Question: I have a ListView in the Quiz Management web-based application that I am developing and I am binding it to the Answers table in the Database. Now, I want to add a column with a CheckBox control that will be bound to (isCorrect) column in the QuizContent table in the database. I don't know how to do that, so could you please help me in this?
FYI, I have the following database design:
'''
QuizContent Table: ID, QuizID, QuestionID, AnswerID, isCorrect
Quiz Table: QuizID, Title, Description
Question Table: QuestionID, Question, QuestionOrder, AnswerExplanation
Answers Table: AnswerID, Answer
'''
My ASP.NET code:
'''
<div align="center">
<asp:ListView ID="ListView3" runat="server" DataSourceID="SqlDataSource3"
DataKeyNames="AnswerID" InsertItemPosition="LastItem">
<EditItemTemplate>
<tr style="">
<td>
<asp:ImageButton ID="UpdateButton" ImageUrl="Images/icons/update24.png" ToolTip="Update" runat="server" CommandName="Update" />
<asp:ImageButton ID="CancelButton" ImageUrl="Images/icons/cancel324.png" ToolTip="Cancel" runat="server" CommandName="Cancel" />
</td>
<td>
<asp:TextBox ID="AnswerTextBox" runat="server"
Text='<%# Bind("Answer") %>' />
</td>
<td>
<asp:CheckBox ID="CheckBox1" runat="server" AutoPostBack="true"
Text='<%# Bind("isCorrect") %>' />
</td>
</tr>
</EditItemTemplate>
<EmptyDataTemplate>
<table id="Table2" runat="server"
style="">
<tr>
<td>
No data was returned.</td>
</tr>
</table>
</EmptyDataTemplate>
<InsertItemTemplate>
<tr style="">
<td>
<asp:ImageButton ID="InsertButton" ImageUrl="Images/icons/add24.png" ToolTip="Add" runat="server" CommandName="Insert" />
<asp:ImageButton ID="CancelButton" ImageUrl="Images/icons/clear24.png" ToolTip="Cancel" runat="server" CommandName="Cancel" />
</td>
<td>
<asp:TextBox ID="AnswerTextBox" runat="server"
Text='<%# Bind("Answer") %>'/>
</td>
<td>
<asp:CheckBox ID="CheckBox1" runat="server" AutoPostBack="true"
Text='<%# Bind("isCorrect") %>' />
</td>
</tr>
</InsertItemTemplate>
<ItemTemplate>
<tr style="">
<td>
<asp:ImageButton ID="DeleteButton" ImageUrl="Images/icons/delete24.png" ToolTip="Delete" runat="server" CommandName="Delete" />
<asp:ImageButton ID="EditButton" ImageUrl="Images/icons/edit24.png" ToolTip="Edit" runat="server" CommandName="Edit" />
</td>
<td>
<asp:Label ID="AnswerLabel" runat="server" Text='<%# Eval("Answer") %>' />
</td>
<td>
<asp:Label ID="IsCorrectLabel" runat="server" Text='<%# Eval("isCorrect") %>' />
</td>
</tr>
</ItemTemplate>
<LayoutTemplate>
<div ><table id="thetable" width="97%" cellpadding="0px" cellspacing="0px" style="margin:0px 0px 0px 0px; border:2px solid #003366; font-size:13px; font-weight:bold;">
<thead>
<tr style="background-color:#C6D7B5;">
<th style="border-bottom:2px solid #003366; ">...</th>
<th style="border-bottom:2px solid #003366; ">Answer</th>
<th style="border-bottom:2px solid #003366; ">is Correct?</th>
</tr>
</thead>
<tbody><tr id="itemPlaceholder" runat="server"></tr></tbody>
</table></div>
</LayoutTemplate>
<SelectedItemTemplate>
<tr style="">
<td>
<asp:ImageButton ID="DeleteButton" ImageUrl="Images/icons/delete24.png" ToolTip="Delete" runat="server" CommandName="Delete" />
<asp:ImageButton ID="EditButton" ImageUrl="Images/icons/edit24.png" ToolTip="Edit" runat="server" CommandName="Edit" />
</td>
<td>
<asp:Label ID="AnswerLabel" runat="server"
Text='<%# Eval("Answer") %>' />
</td>
<td>
<asp:Label ID="isCorrectLabel" runat="server"
Text='<%# Eval("isCorrect") %>' />
</td>
</tr>
</SelectedItemTemplate>
</asp:ListView>
</div>
<asp:SqlDataSource ID="SqlDataSource3" runat="server"
ConnectionString="<%$ ConnectionStrings:QuizSysDBConnectionString %>"
SelectCommand="SELECT AnswerID, Answer
FROM Answers
WHERE (AnswerID IN
(SELECT DISTINCT AnswerID
FROM QuizContent
WHERE (QuestionID = @QuestionID)))"
DeleteCommand="DELETE FROM [Answers] WHERE [AnswerID] = @AnswerID"
InsertCommand="INSERT INTO [Answers] ([Answer]) VALUES (@Answer)"
UpdateCommand="UPDATE [Answers] SET [Answer] = @Answer WHERE [AnswerID] = @AnswerID">
<DeleteParameters>
<asp:Parameter Name="AnswerID" Type="Int32" />
</DeleteParameters>
<InsertParameters>
<asp:Parameter Name="Answer" Type="String" />
<asp:ControlParameter ControlID="ListView2" Name="QuestionID" PropertyName="SelectedValue" Type="Int32" />
</InsertParameters>
<UpdateParameters>
<asp:Parameter Name="Answer" Type="String" />
</UpdateParameters>
<SelectParameters>
<asp:ControlParameter ControlID="ListView2" Name="QuestionID" DefaultValue="0"
PropertyName="SelectedValue" Type="Int32" />
</SelectParameters>
</asp:SqlDataSource>
'''
Again, my problem is having two different tables in the database. The ListView is bound to the Answer table. And for the CheckBox, it has to be bound to the second table which is the QuizContent,
Here's a snapshot to show you what I am missing in the code:

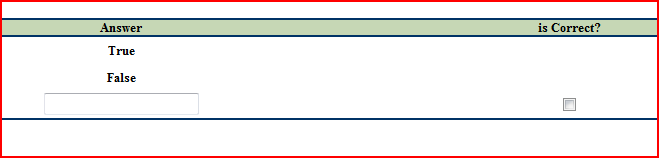
Answer: Modifying the query of the 'SqlDatasource3' does the trick

'''
<asp:SqlDataSource ID="SqlDataSource3" runat="server"
ConnectionString="<%$ ConnectionStrings:QuizSysDBConnectionString %>"
SelectCommand="SELECT Answers.*, QuizContent.IsCorrect
FROM Answers INNER JOIN
QuizContent ON Answers.AnswerID = QuizContent.AnswerID
WHERE (QuizContent.QuestionID = @QuestionID)"
'''